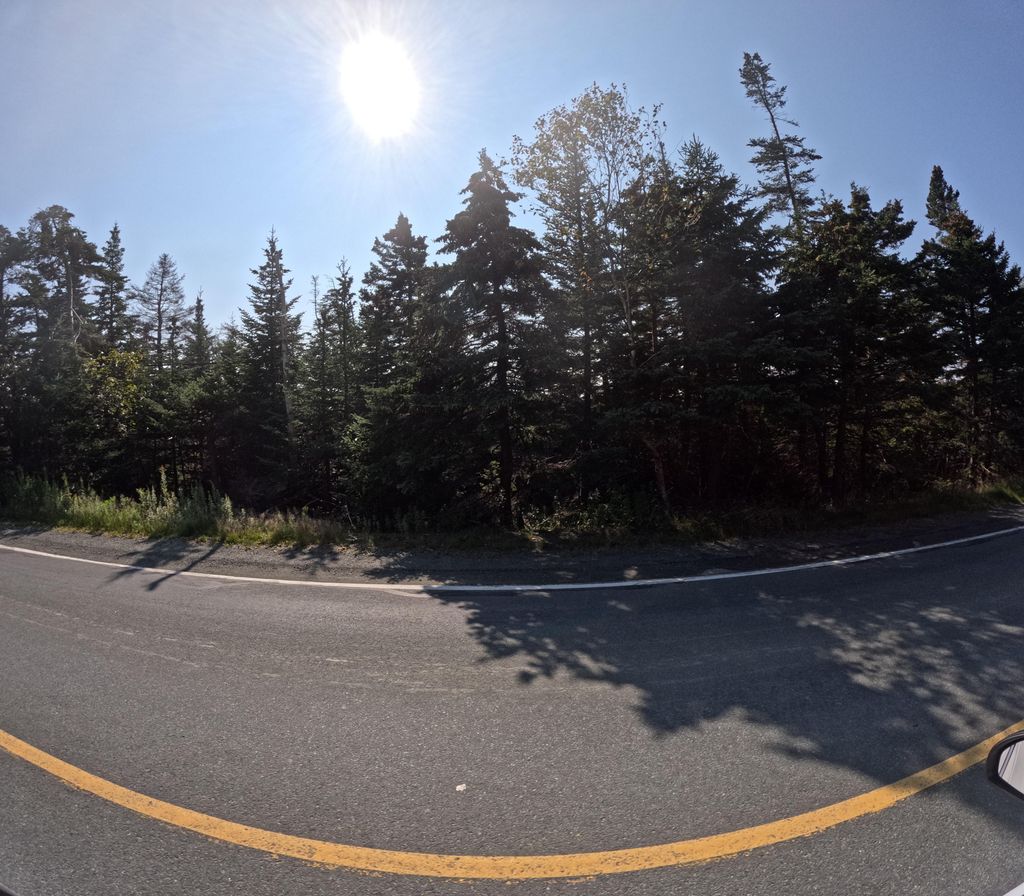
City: st_johns